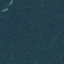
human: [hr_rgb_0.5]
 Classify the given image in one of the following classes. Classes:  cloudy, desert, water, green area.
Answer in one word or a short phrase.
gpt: green area